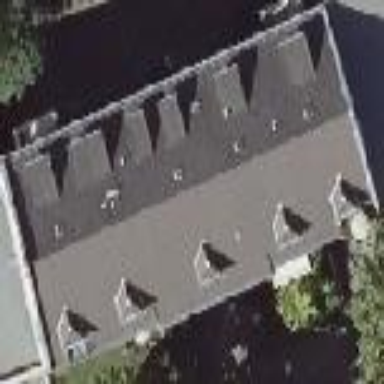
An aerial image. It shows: Gabled roof apartments building.